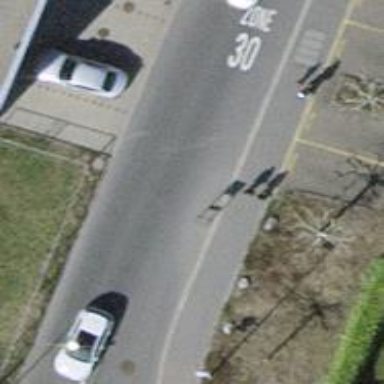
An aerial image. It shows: Traffic calming feature called choker.